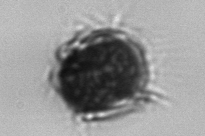
Label: Mesodinium